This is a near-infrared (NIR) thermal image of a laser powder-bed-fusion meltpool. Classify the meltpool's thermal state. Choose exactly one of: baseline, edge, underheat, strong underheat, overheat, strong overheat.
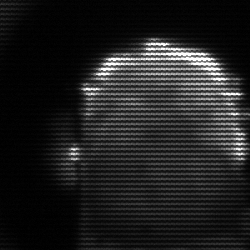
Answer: strong underheat